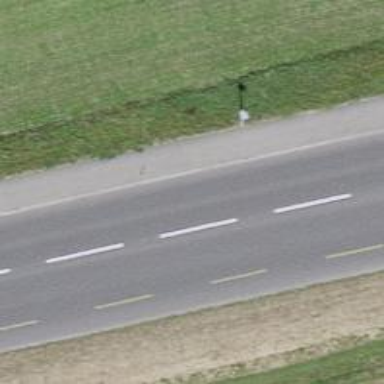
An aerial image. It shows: Primary highway with dedicated lane for cyclists.